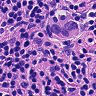
Metastatic tissue present: yes